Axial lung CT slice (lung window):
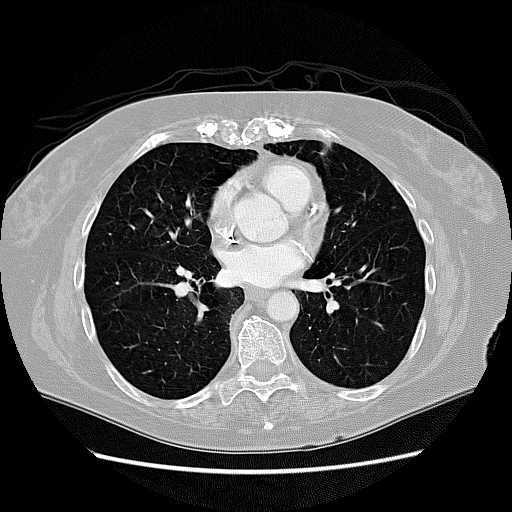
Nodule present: yes
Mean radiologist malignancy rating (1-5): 2